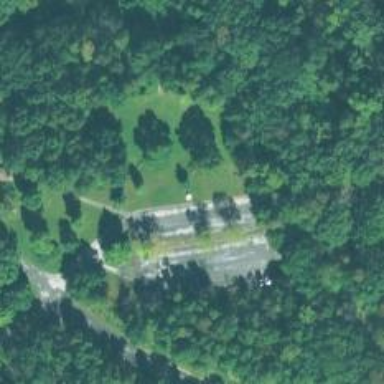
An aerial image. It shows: Memorial site with historic significance.